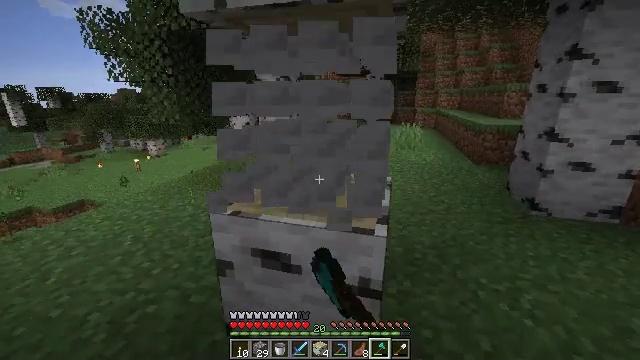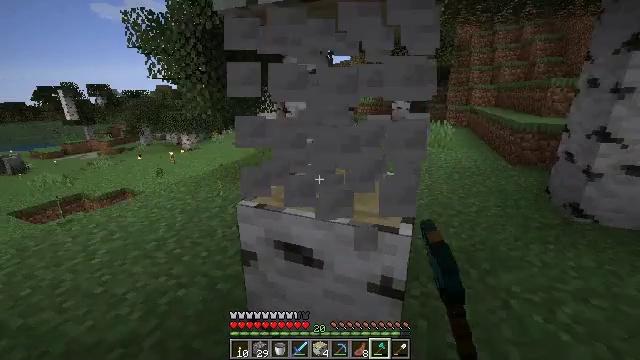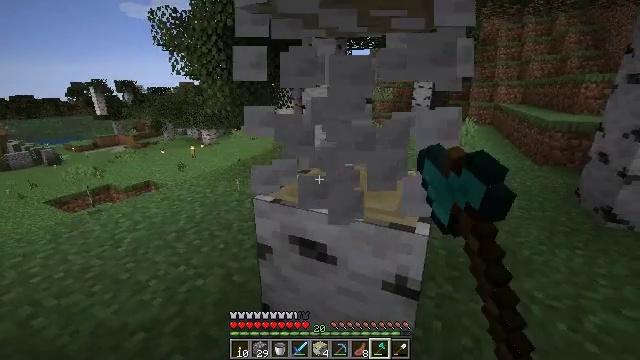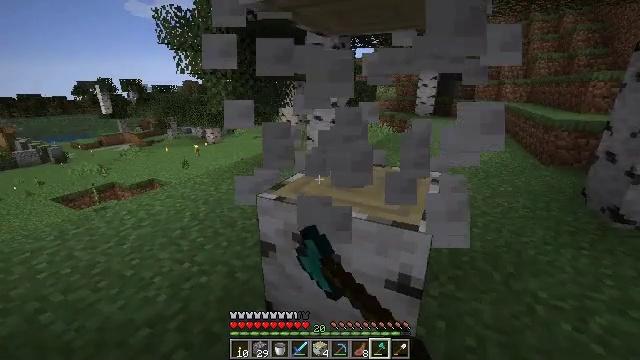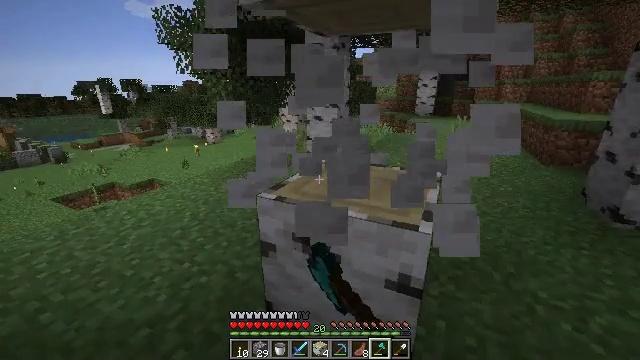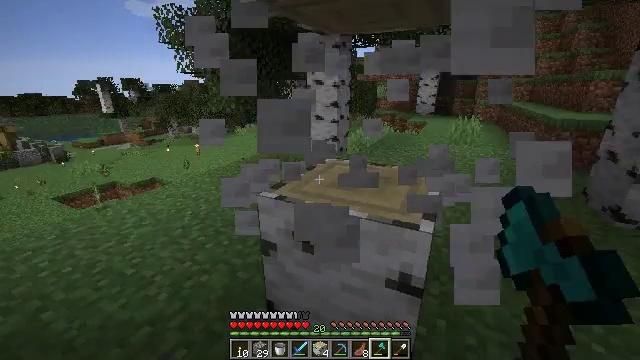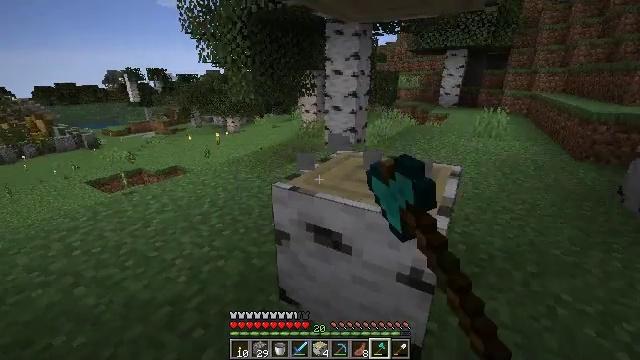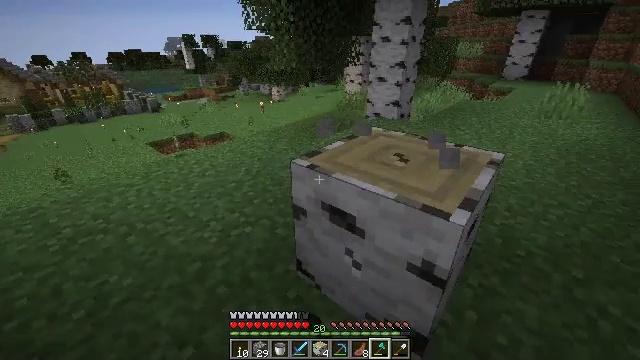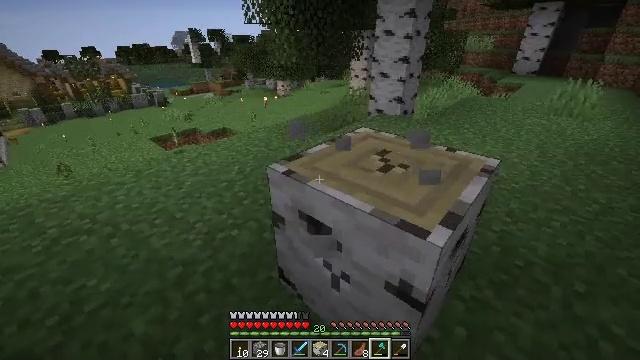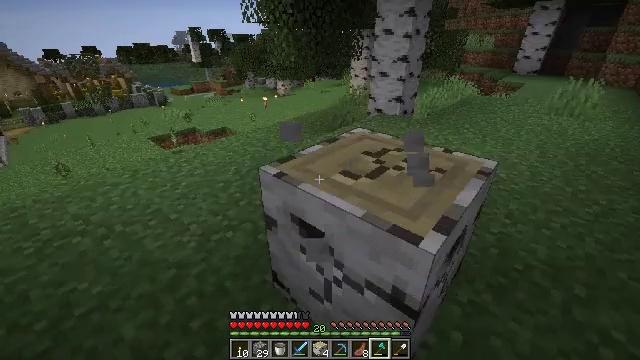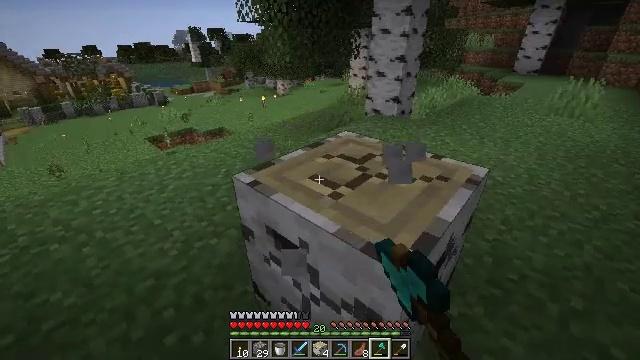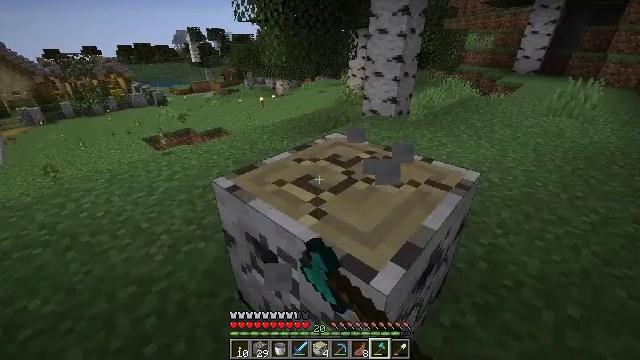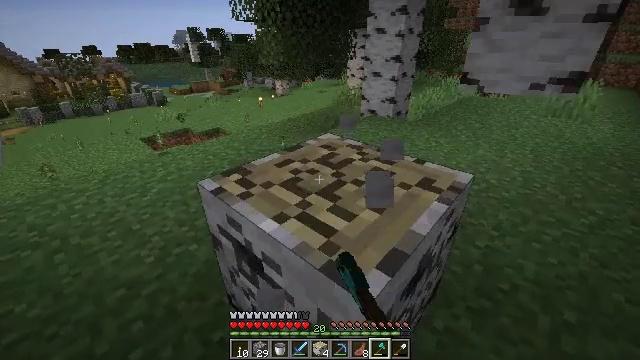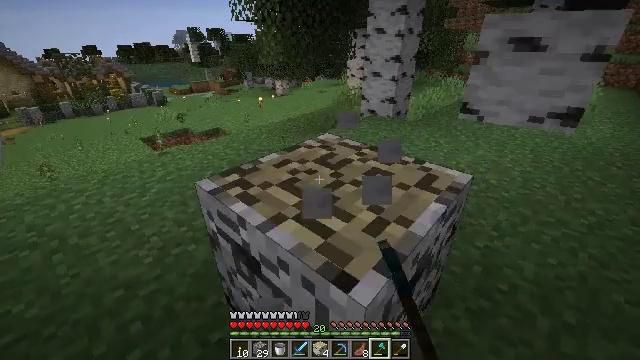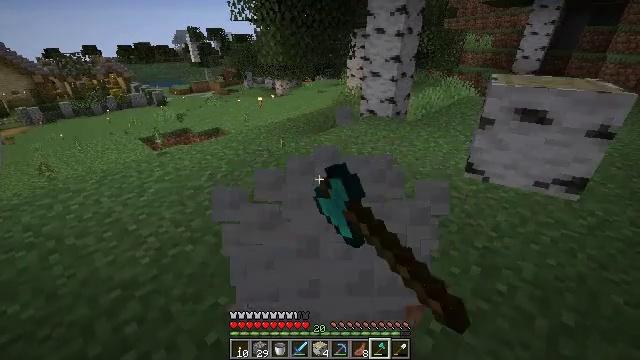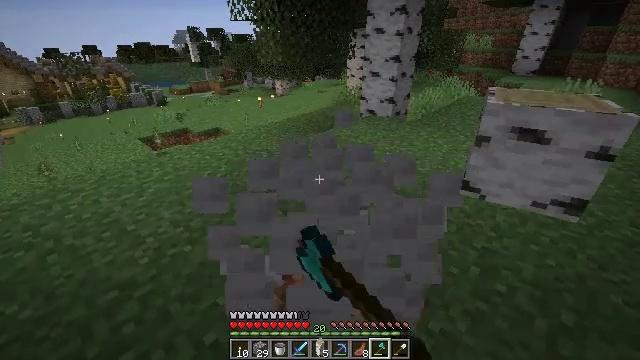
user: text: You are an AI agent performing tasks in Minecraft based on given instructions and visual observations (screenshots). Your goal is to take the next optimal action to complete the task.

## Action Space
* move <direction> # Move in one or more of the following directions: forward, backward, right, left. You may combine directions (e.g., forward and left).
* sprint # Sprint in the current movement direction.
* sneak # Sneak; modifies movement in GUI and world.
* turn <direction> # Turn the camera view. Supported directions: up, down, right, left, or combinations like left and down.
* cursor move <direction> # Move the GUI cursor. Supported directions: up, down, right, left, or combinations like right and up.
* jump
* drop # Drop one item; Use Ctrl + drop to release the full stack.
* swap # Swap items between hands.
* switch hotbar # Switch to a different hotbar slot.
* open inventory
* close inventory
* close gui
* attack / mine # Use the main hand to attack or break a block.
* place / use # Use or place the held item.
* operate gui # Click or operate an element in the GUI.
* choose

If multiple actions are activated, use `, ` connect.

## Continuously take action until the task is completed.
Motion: motion action
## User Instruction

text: Break the birch log in the forest.
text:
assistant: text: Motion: turn left, attack / mine
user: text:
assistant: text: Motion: turn left, attack / mine
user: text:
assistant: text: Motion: attack / mine
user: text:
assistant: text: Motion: attack / mine
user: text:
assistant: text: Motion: attack / mine
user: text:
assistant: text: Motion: move right, turn left and down, attack / mine
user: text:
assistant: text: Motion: move forward and move right, turn left and down, attack / mine
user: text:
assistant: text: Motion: move forward and move right, turn left and down, attack / mine
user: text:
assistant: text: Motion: move forward and move right, attack / mine
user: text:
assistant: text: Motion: attack / mine
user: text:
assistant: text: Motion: attack / mine
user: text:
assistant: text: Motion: attack / mine
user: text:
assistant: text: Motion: attack / mine
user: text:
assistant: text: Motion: attack / mine
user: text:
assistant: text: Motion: attack / mine
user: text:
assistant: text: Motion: attack / mine
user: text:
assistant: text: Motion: attack / mine
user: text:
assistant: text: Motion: attack / mine
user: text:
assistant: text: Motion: attack / mine
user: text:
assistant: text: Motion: attack / mine
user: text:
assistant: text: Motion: move forward, attack / mine
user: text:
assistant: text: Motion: move forward, attack / mine
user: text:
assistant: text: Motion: move forward and move right, attack / mine
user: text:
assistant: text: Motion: move forward and move right, attack / mine
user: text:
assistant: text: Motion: move forward and move right, turn left and up, attack / mine
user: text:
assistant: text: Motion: move forward and move right, turn left and up
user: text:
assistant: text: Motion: move forward, turn left and up
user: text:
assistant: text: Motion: move forward, turn up
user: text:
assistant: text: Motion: move forward and move right, turn left
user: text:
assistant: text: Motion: move forward and move right, turn left